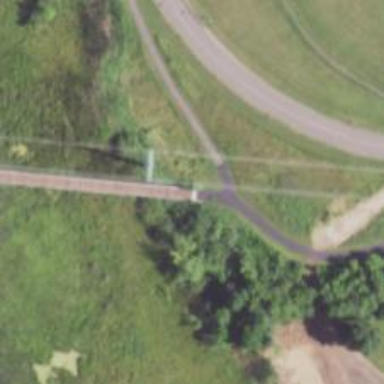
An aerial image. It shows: Bridge crossing cycleway.